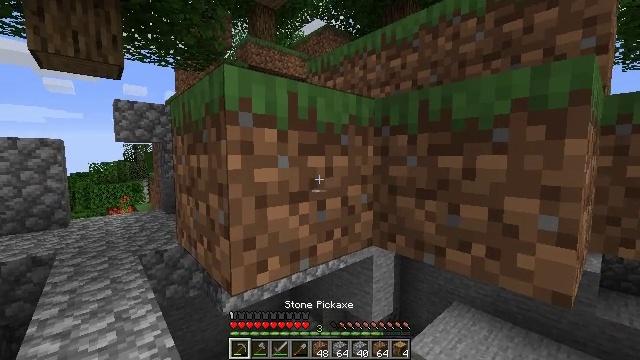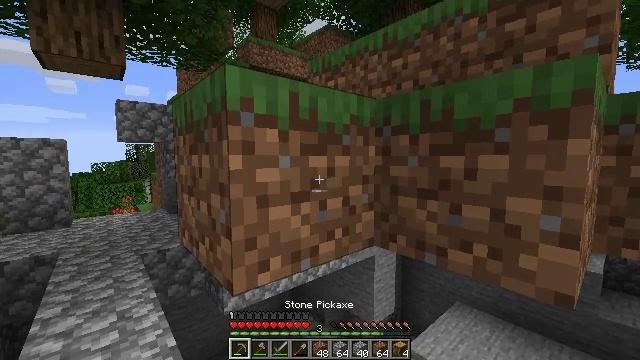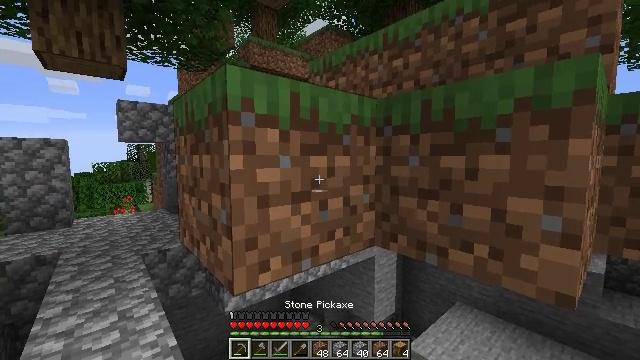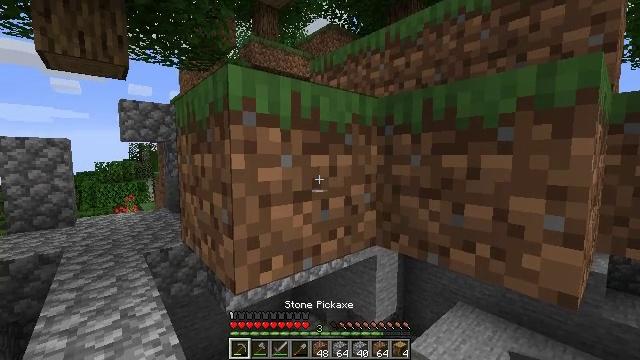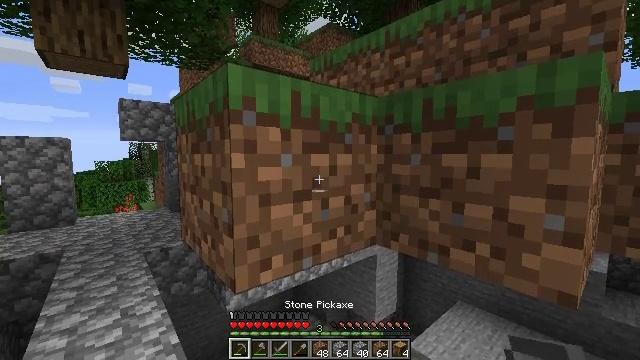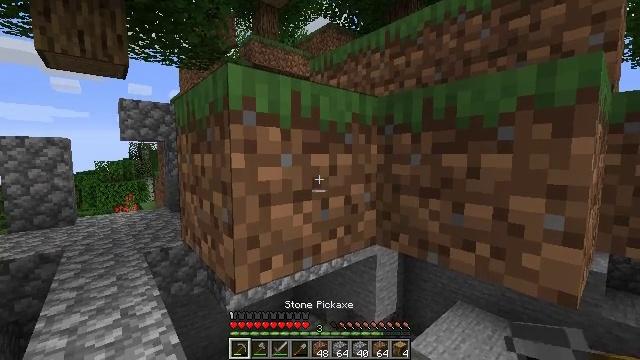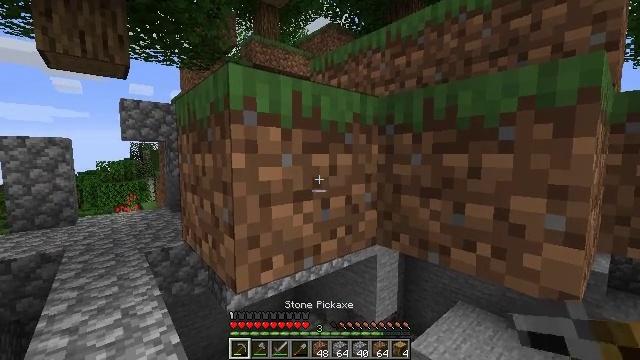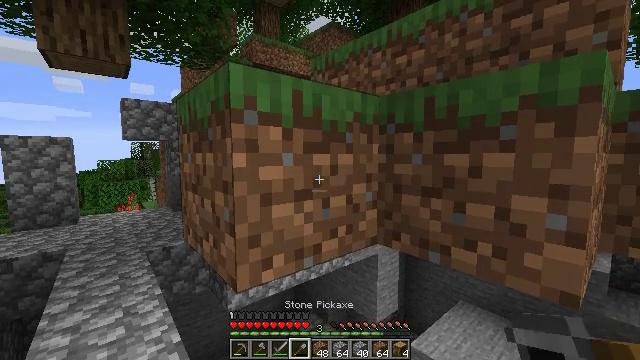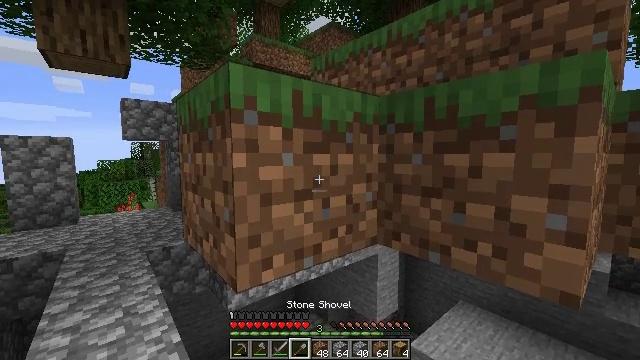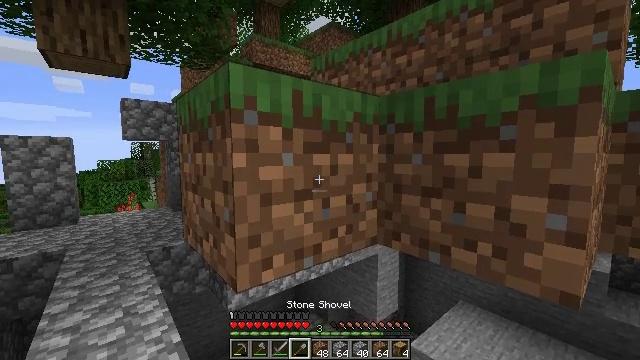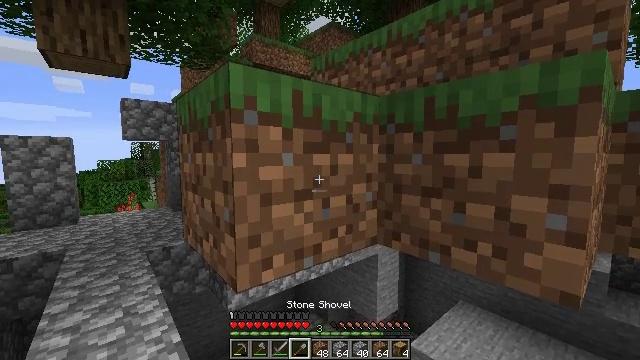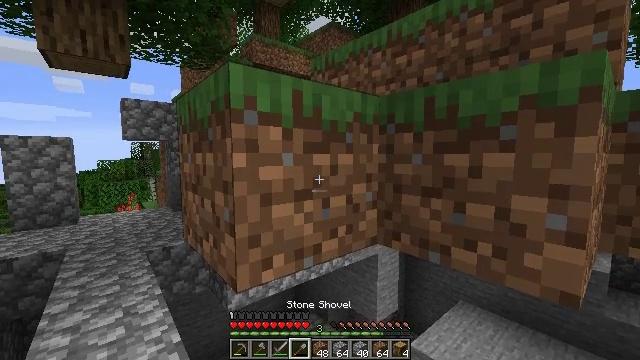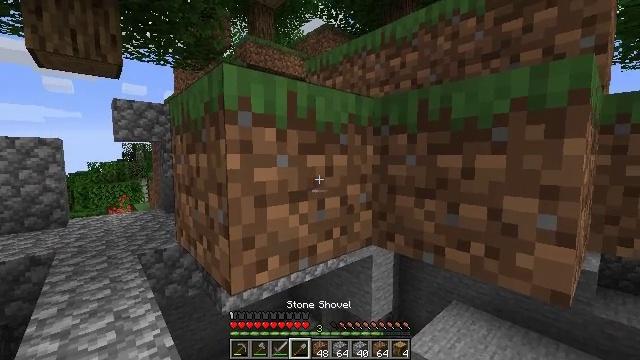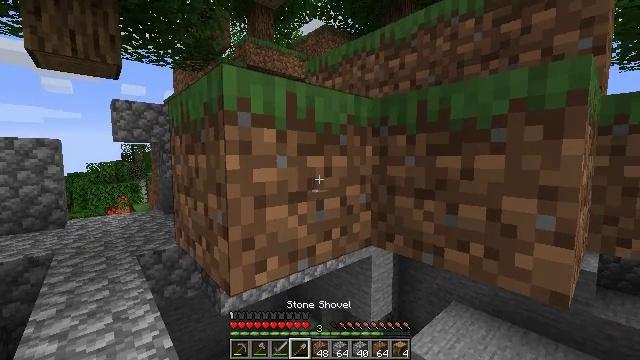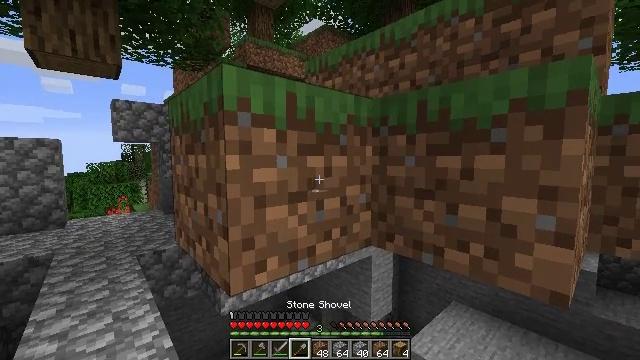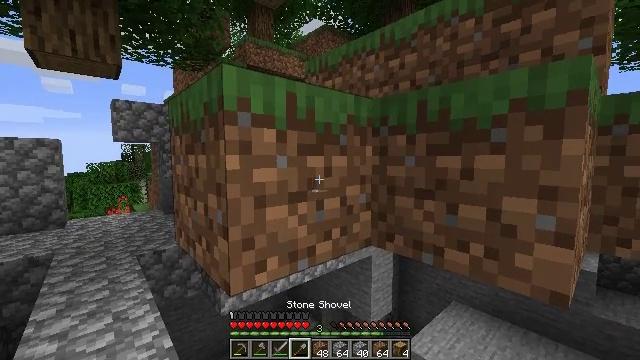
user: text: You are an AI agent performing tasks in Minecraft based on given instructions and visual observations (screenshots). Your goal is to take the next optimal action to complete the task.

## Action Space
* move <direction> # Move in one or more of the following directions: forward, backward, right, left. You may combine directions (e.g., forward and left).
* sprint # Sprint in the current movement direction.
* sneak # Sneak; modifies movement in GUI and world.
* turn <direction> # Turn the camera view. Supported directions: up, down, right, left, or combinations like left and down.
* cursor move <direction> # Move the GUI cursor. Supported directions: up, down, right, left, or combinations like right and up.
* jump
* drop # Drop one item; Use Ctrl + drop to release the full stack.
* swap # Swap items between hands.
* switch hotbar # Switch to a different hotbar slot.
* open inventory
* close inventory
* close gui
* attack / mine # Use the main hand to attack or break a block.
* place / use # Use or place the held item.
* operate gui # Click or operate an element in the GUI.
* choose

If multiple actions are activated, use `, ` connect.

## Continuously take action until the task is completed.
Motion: motion action
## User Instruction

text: Gather grass block for landscaping.
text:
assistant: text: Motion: no_op
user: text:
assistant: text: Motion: no_op
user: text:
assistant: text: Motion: no_op
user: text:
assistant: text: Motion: no_op
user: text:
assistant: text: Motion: no_op
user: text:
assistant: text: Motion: no_op
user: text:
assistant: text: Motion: switch to hotbar 4
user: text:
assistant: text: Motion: switch to hotbar 4
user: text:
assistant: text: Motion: no_op
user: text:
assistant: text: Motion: no_op
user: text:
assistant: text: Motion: no_op
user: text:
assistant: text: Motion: turn right
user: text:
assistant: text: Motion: no_op
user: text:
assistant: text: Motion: no_op
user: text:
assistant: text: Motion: no_op
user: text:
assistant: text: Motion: no_op
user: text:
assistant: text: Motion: no_op
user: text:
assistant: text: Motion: no_op
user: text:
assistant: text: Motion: turn right
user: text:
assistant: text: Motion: turn right and up
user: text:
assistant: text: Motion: turn right and up
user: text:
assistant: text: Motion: attack / mine
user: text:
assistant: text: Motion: attack / mine
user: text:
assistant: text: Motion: attack / mine
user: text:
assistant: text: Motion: attack / mine
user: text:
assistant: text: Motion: attack / mine
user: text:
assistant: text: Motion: turn left, attack / mine
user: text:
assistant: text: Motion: turn left and up, attack / mine
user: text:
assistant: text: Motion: turn left, attack / mine
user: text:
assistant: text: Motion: attack / mine